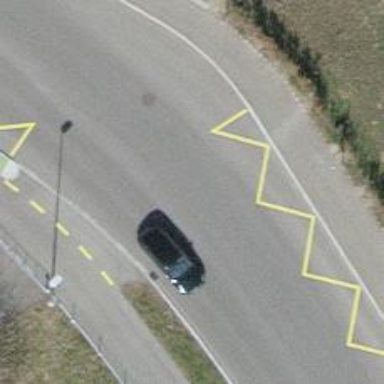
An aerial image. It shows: Bus stop with stop position for public transport.